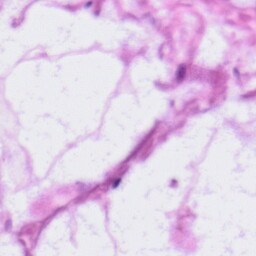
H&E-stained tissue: LymphNode